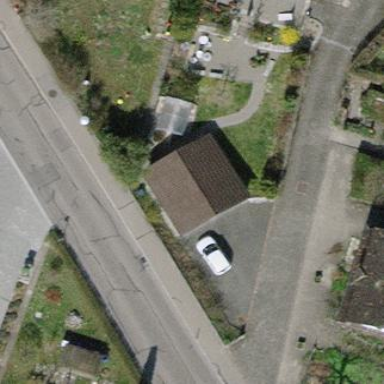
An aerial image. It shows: Group of garages.